Field crop: tomato
Growth stage: 1
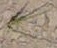
Species: cyperus